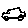
Label: car